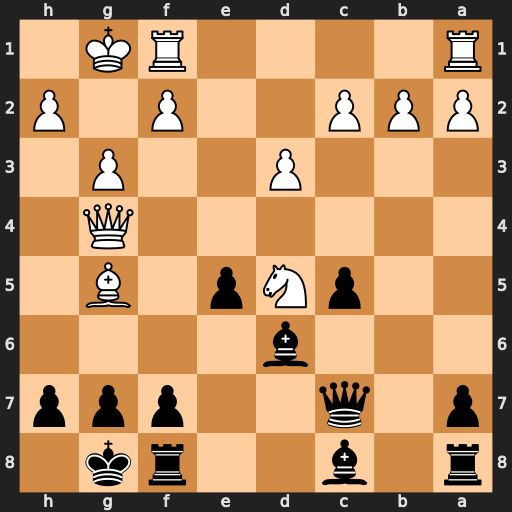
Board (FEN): r1b2rk1/p1q2ppp/3b4/2pNp1B1/6Q1/3P2P1/PPP2P1P/R4RK1
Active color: b
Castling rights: -
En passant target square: -
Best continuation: Bxg4 Nxc7 Bxc7